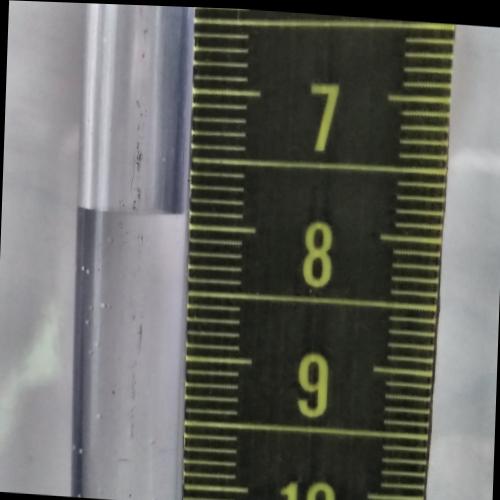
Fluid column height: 7.9 cm